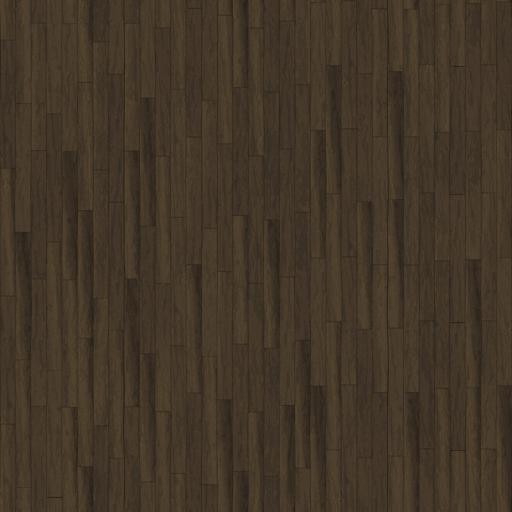
Tags: clean dark floor flooring parquet wood wooden